Field crop: maize
Growth stage: 2
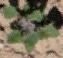
Species: chenopodium